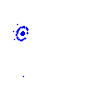
Particle: electron